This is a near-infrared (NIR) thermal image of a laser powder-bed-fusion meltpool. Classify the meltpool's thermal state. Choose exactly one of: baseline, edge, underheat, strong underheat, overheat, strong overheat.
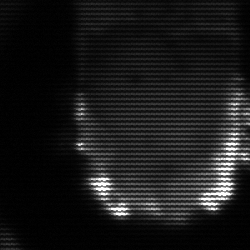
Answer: baseline